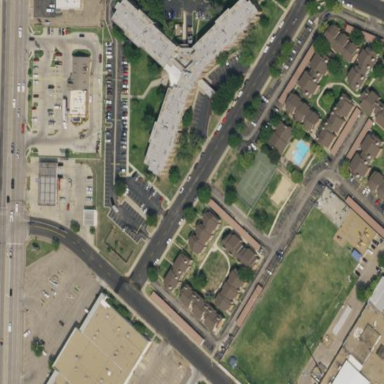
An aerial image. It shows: View of apartment building.